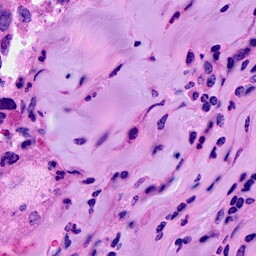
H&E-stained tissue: Breast